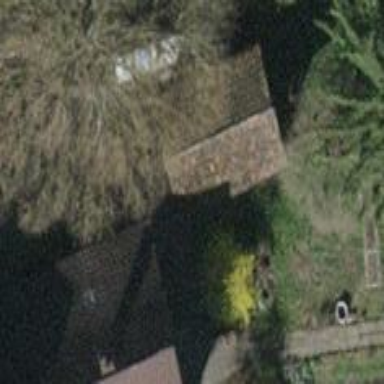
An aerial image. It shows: Shed building.